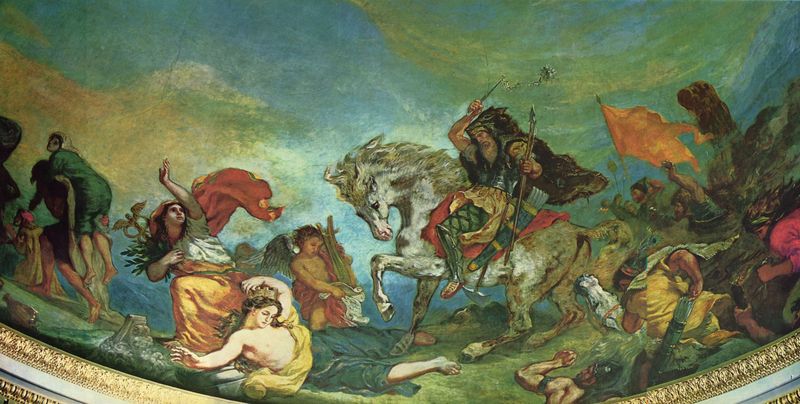
Titel: Attila überreitet Italien und die Künste (Aussschnitt)
Künstler: Eugène Delacroix
Standort: Paris
Institution: Palais Bourbon, Bibliothek
Schlagwörter: adler, blau, flügel, gemälde, himmel, kampf, mann, meer, nackt, weiß, wolf, wolken, frauen, gelb, grün, menschen, bunt, busen, frankreich, frau, orange, paris, schwarz, rot, tier, malerei, ornament, mensch, messer, tod, tot, tragen, kirche, gold, decke, gewänder, krone, rosa, fliegen, pferd, pferde, reiter, rund, engel, putto, reiten, liegen, bogen, stab, fahne, flagge, rand, kuppel, romantik, angst, banner, flut, krieg, schlacht, wild, lanze, detail, stuck, fallen, flucht, pink, wirbel, raub, schwert, überfall, waffe, fliehen, peitsche, lorbeer, göttin, kämpfen, rüstung, schimmel, sieg, fries, sims, brustpanzer, gesims, blitz, zeus, dolch, krieger, sturz, balu, königin, speer, deckengemälde, fresko, golden, götterhimmel, harfe, goldrand, gefallene, leier, keule, köcher, pfeil, fresco, hengst, diana, pfeile, wikinger, göttinnen, delacroix, deckenmalerei, rotunde, troja, tragend, deckenfresko, aeneas, geälde, morgenstern, agamemnon, wüten, deckenfrsko, streitkolben, huckepack, sabinerin, caduceus, wolfsfell, götinnen, ngst, deckengemülde, kriegangriff kampf eroberung, +frau